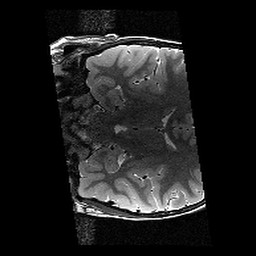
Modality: T2w
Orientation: coronal
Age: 10
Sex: male
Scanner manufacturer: siemens
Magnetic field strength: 3 T
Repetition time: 9.23 s
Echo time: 0.067 s